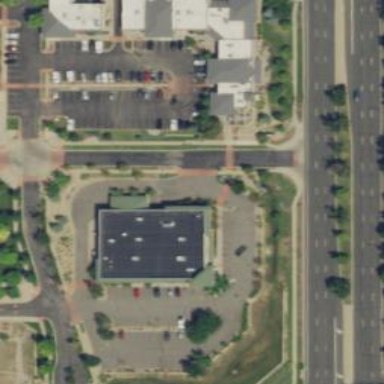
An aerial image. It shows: Pharmacy providing healthcare services.